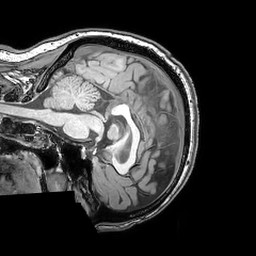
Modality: T1w
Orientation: sagittal
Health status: ill
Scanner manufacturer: philips
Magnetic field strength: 3 T
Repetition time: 0.007 s
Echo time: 0.0035 s